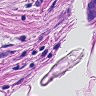
Metastatic tissue present: yes